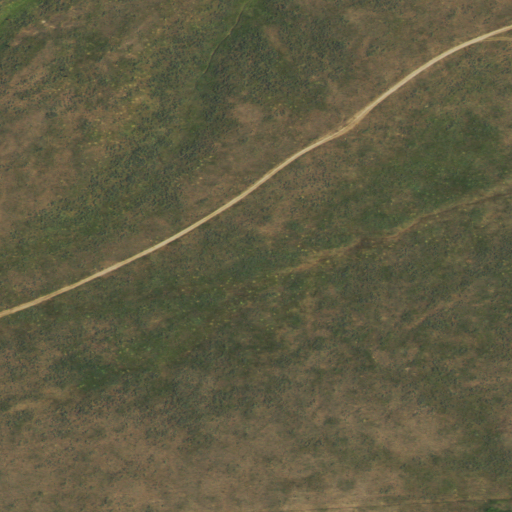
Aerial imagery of plain(s) in Wyoming named Deer Creek Park containing shrub and grassland